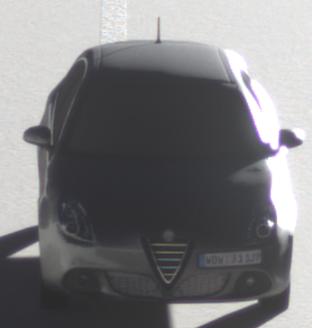
Make: Alfa Romeo
Model: Giulietta 1.4 TB 16V
Detailed model: Giulietta (940)
Model produced from: 2010/05
Model produced until: 2013/03
Doors: 5
Color: gray
Road condition: dry road
Daytime: sunrise or sunset
Contrast: high contrast